Question: I have a figure like a cube but with 4 faces and all the faces are showing, but I want to hide the other 3 faces when one is showing

example : I've tried to set the opacity to 0 to other cube-sides when
the first radio button is checked but then it doesn't work to set the opacity to 1 again for the other cube-sides when other radio button is checked
I've tried in css but doesn't work as I expected. code:
'''
.cube-container {
width: 22.5em;
height: 28em;
text-align: center;
perspective: 45em;
margin: auto;
text-align: center;
}
.cube {
width: 100%;
height: 100%;
position: relative;
transform-style: preserve-3d;
transition-duration: 2s;
transform: rotateX(-15deg) rotateY(20deg);
}
.cube-side {
position: absolute;
width: 100%;
height: 100%;
background: rgba(255, 255, 255, 0.55);
box-shadow: 0 4px 30px rgba(0, 0, 0, 0.1);
backdrop-filter: blur(8.1px);
-webkit-backdrop-filter: blur(8.1px);
border: 1px solid rgba(255, 255, 255, 0.03);
}
.cube-side:nth-child(1) {
transform: rotateY(0deg) translateZ(11.25em);
}
.cube-side:nth-child(2) {
transform: rotateY(90deg) translateZ(11.25em);
}
.cube-side:nth-child(3) {
transform: rotateY(180deg) translateZ(11.25em);
}
.cube-side:nth-child(4) {
transform: rotateY(-90deg) translateZ(11.25em);
}
.radio-button {
margin-bottom: 5em;
}
.radio-button:checked~.cube {
transition-duration: 3s;
transition-timing-function: cubic-bezier(0.19, 1, 0.22, 1);
}
.radio-button:nth-child(1):checked~.cube {
transform: rotateY(0deg);
}
.radio-button:nth-child(2):checked~.cube {
transform: rotateY(-90deg);
}
.radio-button:nth-child(3):checked~.cube {
transform: rotateY(-180deg);
}
.radio-button:nth-child(4):checked~.cube {
transform: rotateY(-270deg);
}
'''
'''
<div class="cube-container">
<input class="radio-button" type="radio" name="cube-gallery" checked/>
<input class="radio-button" type="radio" name="cube-gallery" />
<input class="radio-button" type="radio" name="cube-gallery" />
<input class="radio-button" type="radio" name="cube-gallery" />
<div class="cube">
<div class="cube-side"><h1>Side 1</h1></div>
<div class="cube-side"><h1>Side 2</h1></div>
<div class="cube-side"><h1>Side 3</h1></div>
<div class="cube-side"><h1>Side 4</h1></div>
</div>
</div>
'''
what I want:
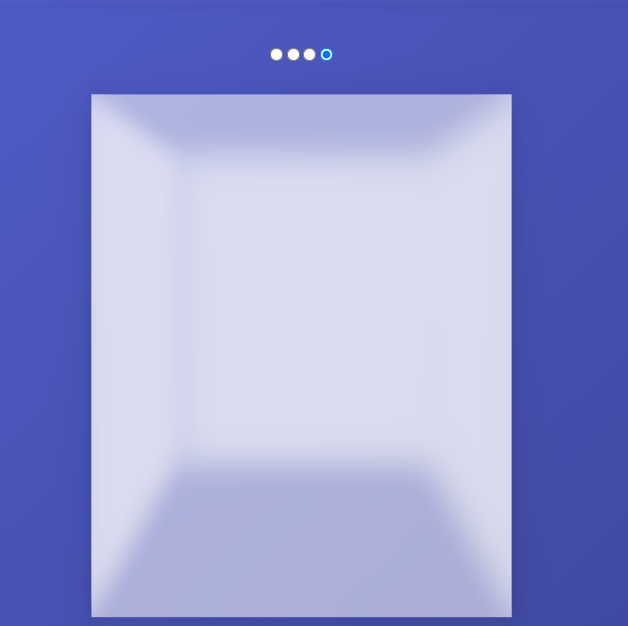
Answer: If I understand your question correctly, adding the following CSS should do what you are asking:
'''
.radio-button:nth-child(1):not(:checked)~div.cube div.cube-side:nth-child(1) {
visibility: hidden;
}
.radio-button:nth-child(2):not(:checked)~div.cube div.cube-side:nth-child(2) {
visibility: hidden;
}
.radio-button:nth-child(3):not(:checked)~div.cube div.cube-side:nth-child(3) {
visibility: hidden;
}
.radio-button:nth-child(4):not(:checked)~div.cube div.cube-side:nth-child(4) {
visibility: hidden;
}
'''
Please, let me know if this worked and if not.